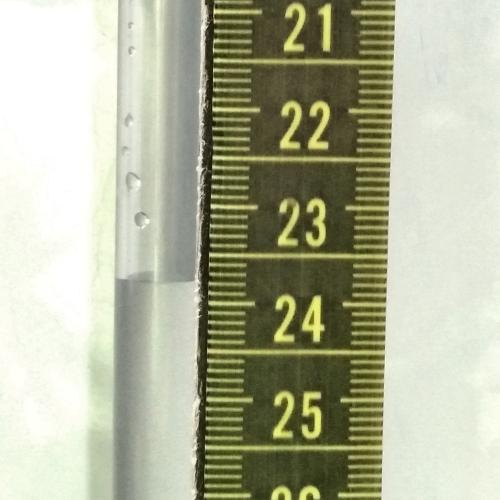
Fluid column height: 23.8 cm